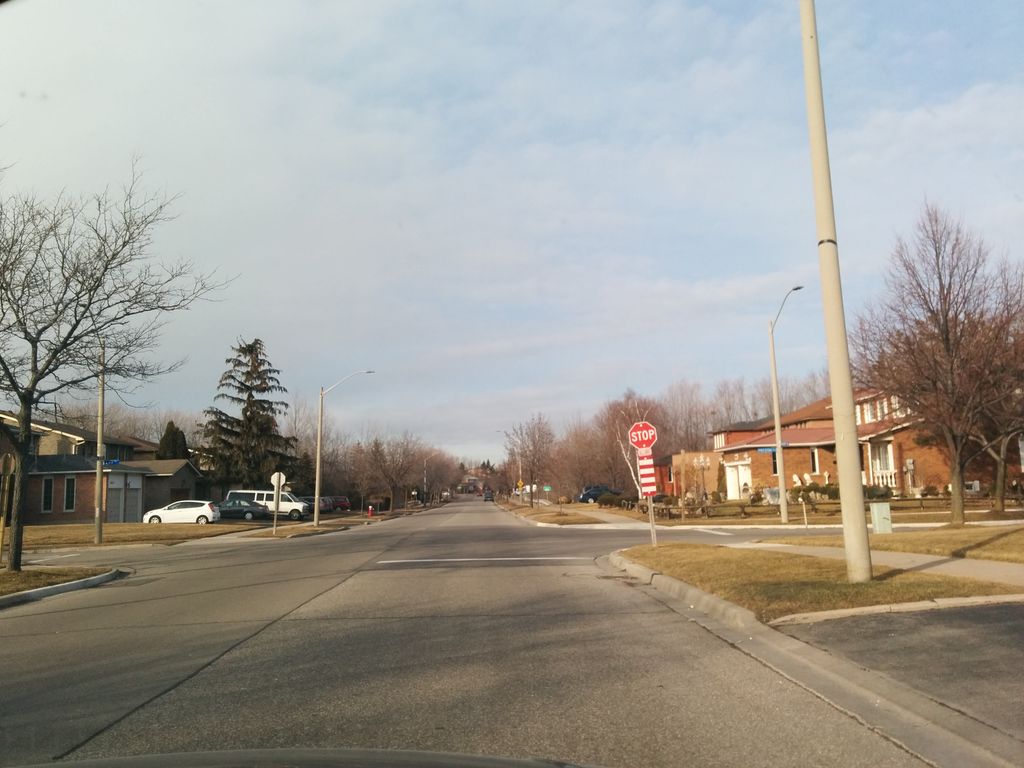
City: toronto